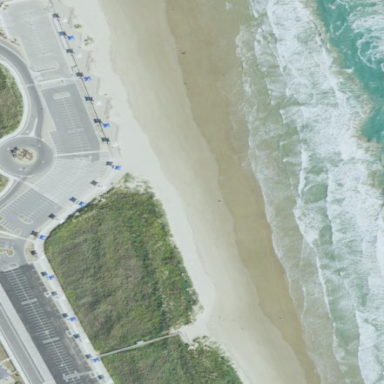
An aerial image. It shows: Beautiful beach with natural surroundings.